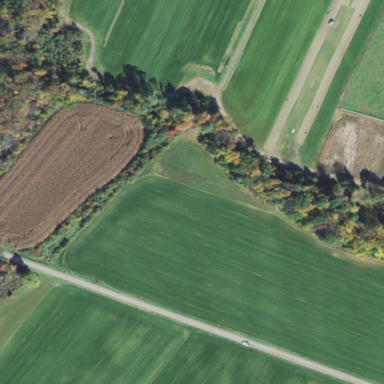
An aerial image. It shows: Farmland with agricultural activities.